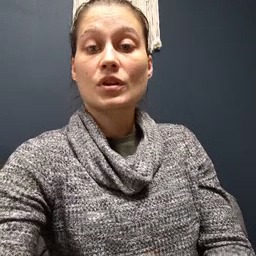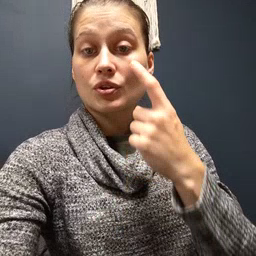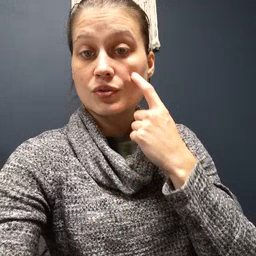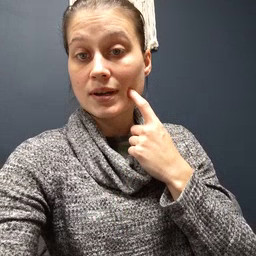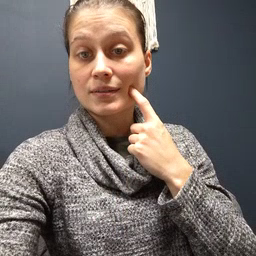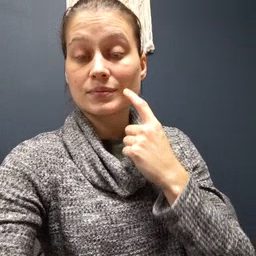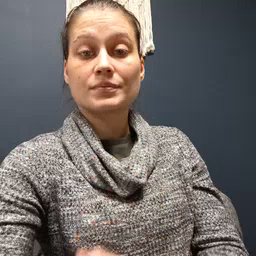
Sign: cry